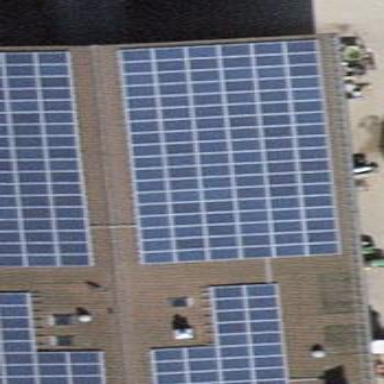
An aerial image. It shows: Solar power generator using photovoltaic panels.